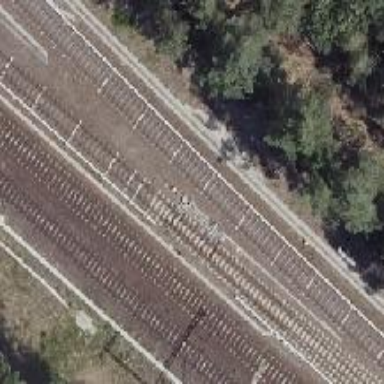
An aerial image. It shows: Railway switch.